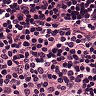
Metastatic tissue present: no